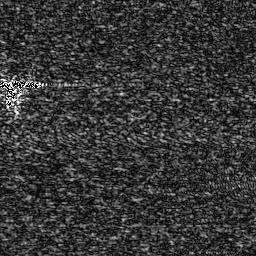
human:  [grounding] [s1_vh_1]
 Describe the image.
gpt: In the satellite image, there is  <ref>1 medium ship </ref> <box>[[0, 30, 17, 34, 0]]</box> located at left.